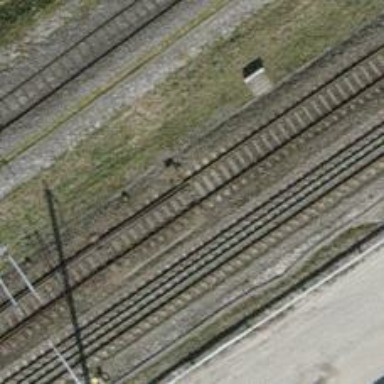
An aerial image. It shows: Railway switch.